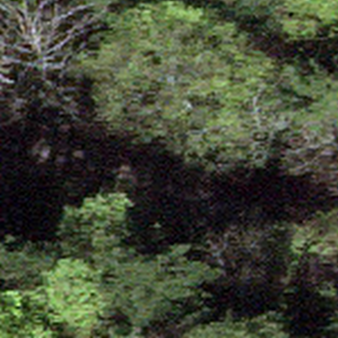
Label: other